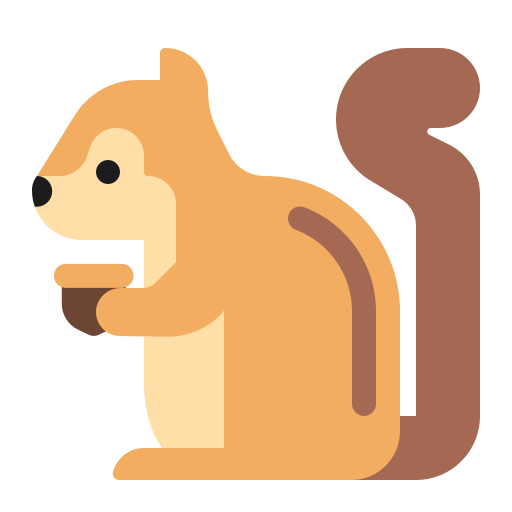
chipmunk flat